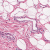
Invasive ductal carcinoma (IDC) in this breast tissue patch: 0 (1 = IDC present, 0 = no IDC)